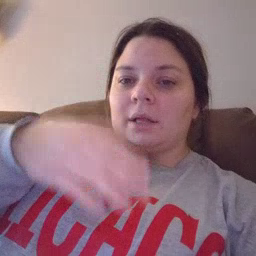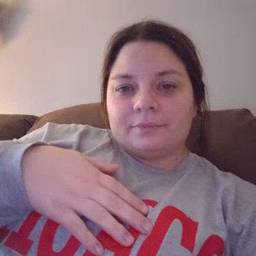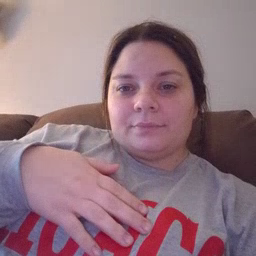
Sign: will